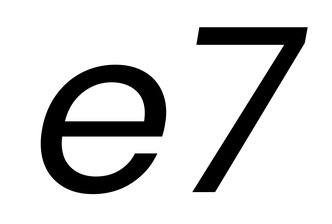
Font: Poppins-Italic